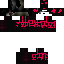
A female skeleton skin with dark skin, wearing brown helmet dressed in a red hoodie and black pants, featuring a closed mouth.